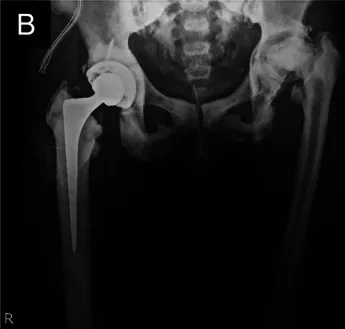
X-ray images of the hip. Postoperative X-ray image. Hip osteoarthritis associated with osteopetrosis was observed in both sides.
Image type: radiology (x_ray)